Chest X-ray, AP view. Patient: 28 years old, sex F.
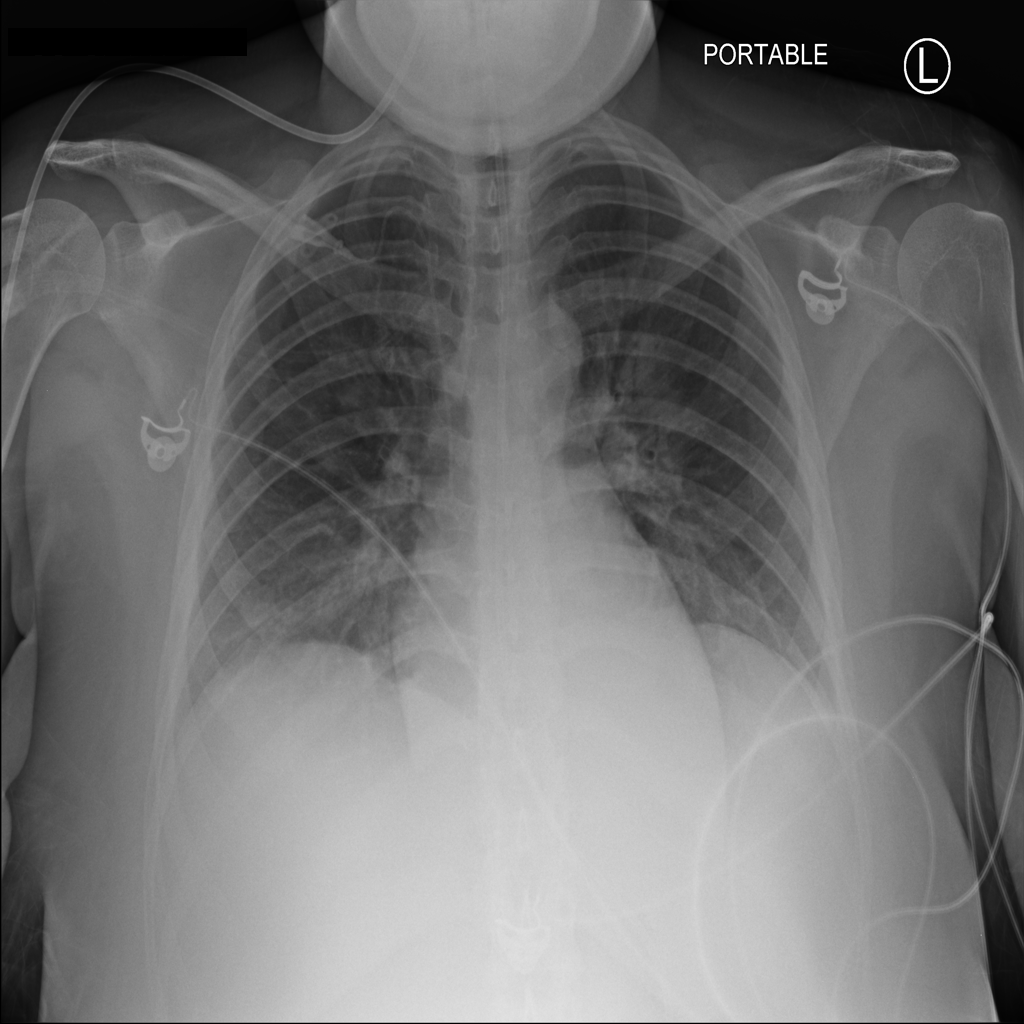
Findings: Edema